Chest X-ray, AP view. Patient: 59 years old, sex M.
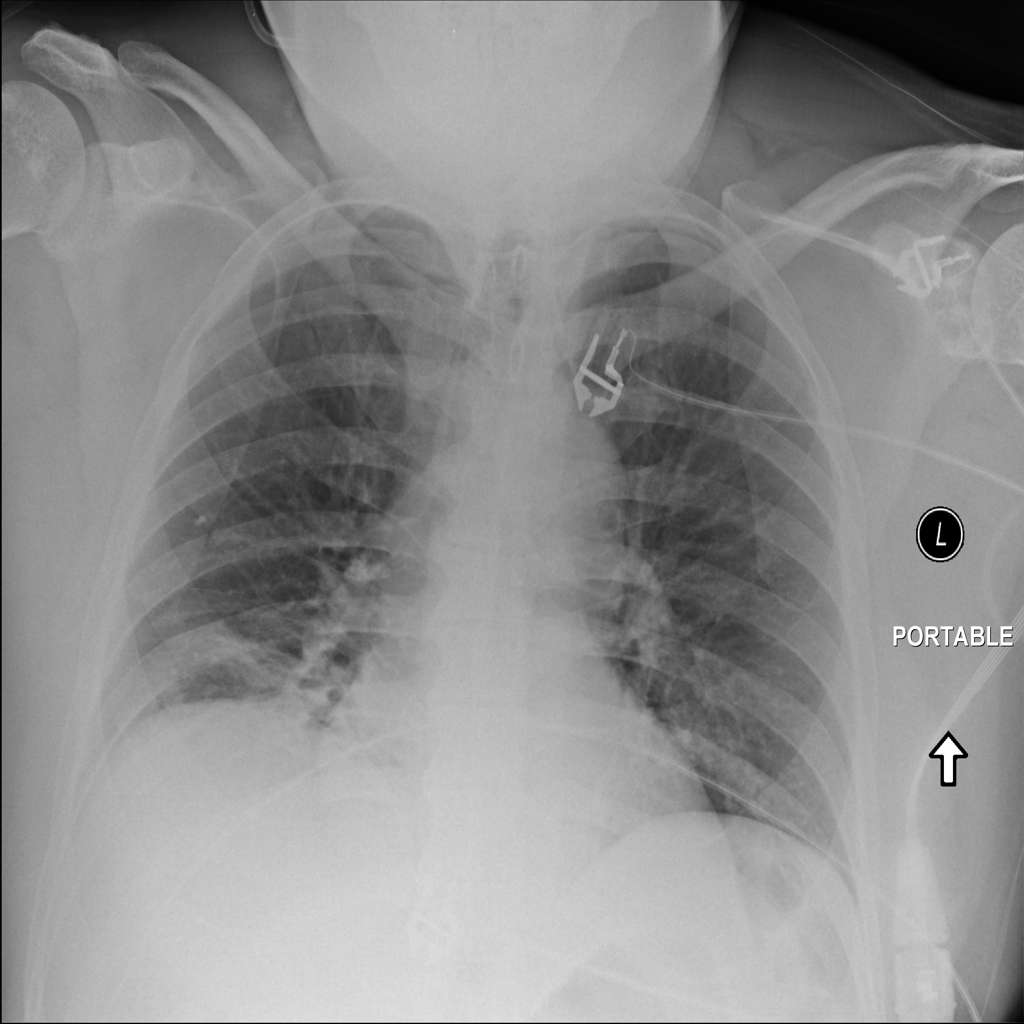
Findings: Atelectasis